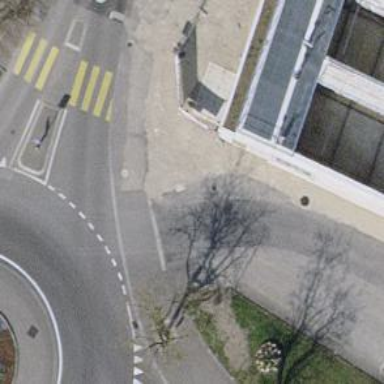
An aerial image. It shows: Service road with asphalt surface and sidewalk.